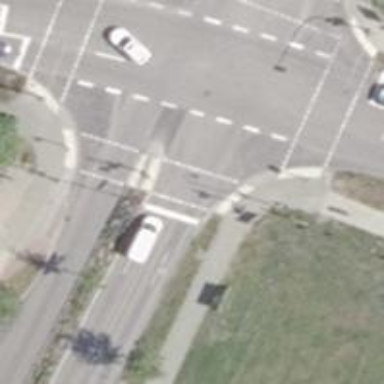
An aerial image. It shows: Crossing with traffic signals.